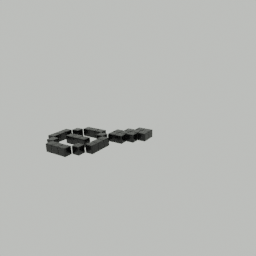
Label: decoration